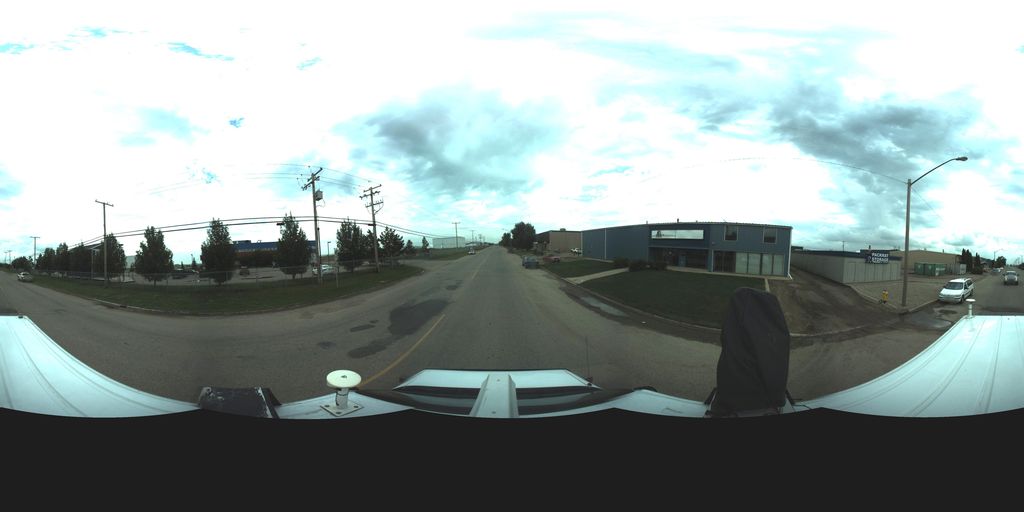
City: saskatoon